Field crop: maize
Growth stage: 2
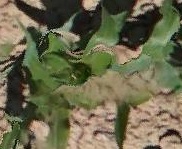
Species: maize